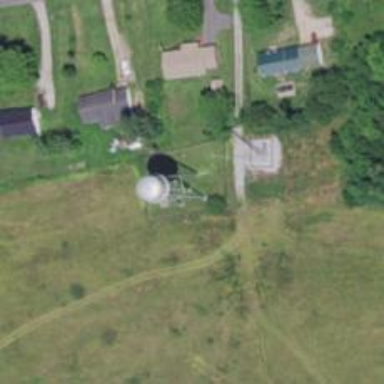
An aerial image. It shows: Water tower that is man-made.